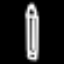
Label: pencil